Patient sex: M
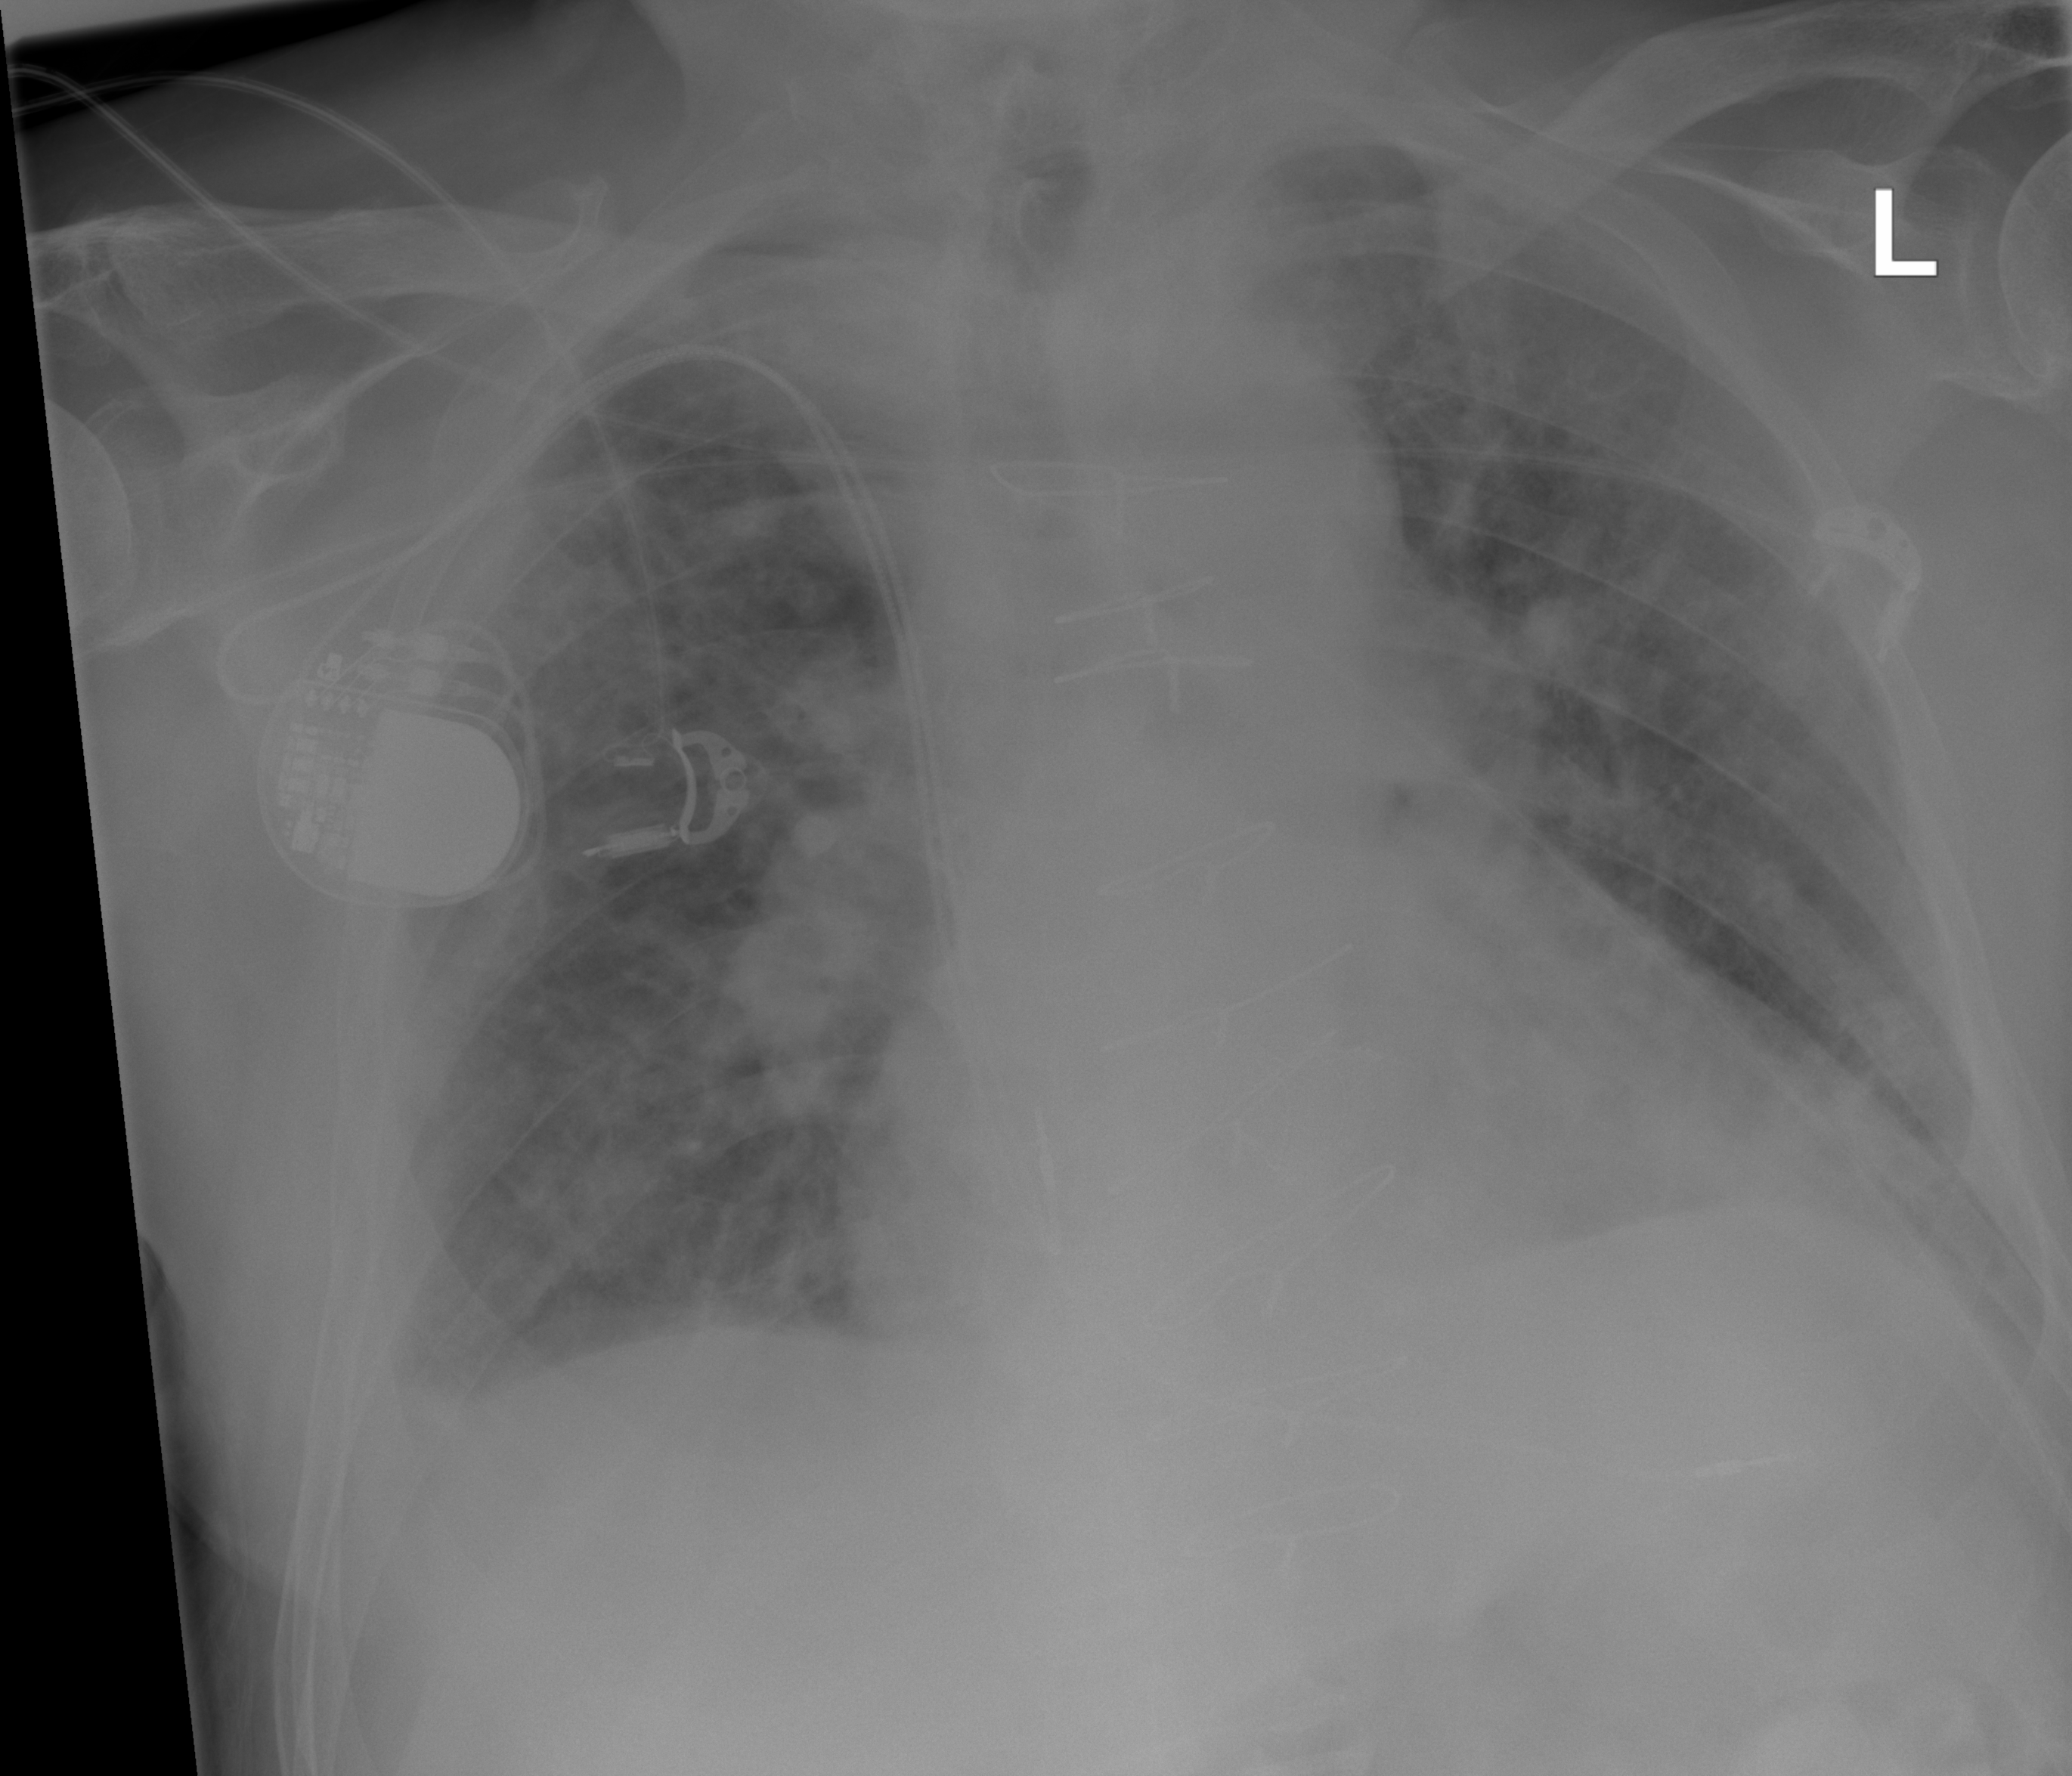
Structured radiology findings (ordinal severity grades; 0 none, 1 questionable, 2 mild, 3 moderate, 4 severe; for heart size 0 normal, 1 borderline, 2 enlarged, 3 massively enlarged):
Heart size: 2
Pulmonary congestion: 2
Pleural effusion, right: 2
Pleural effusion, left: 2
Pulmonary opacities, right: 2
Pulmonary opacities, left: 2
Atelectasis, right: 2
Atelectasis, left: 3